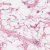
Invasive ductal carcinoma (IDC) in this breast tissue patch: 0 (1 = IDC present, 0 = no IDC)